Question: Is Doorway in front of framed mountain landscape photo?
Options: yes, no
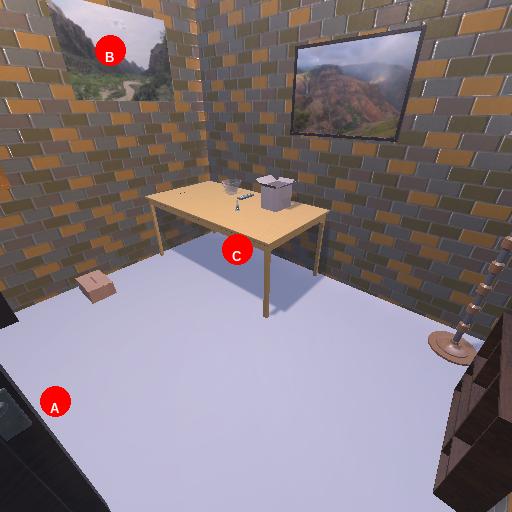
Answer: yes